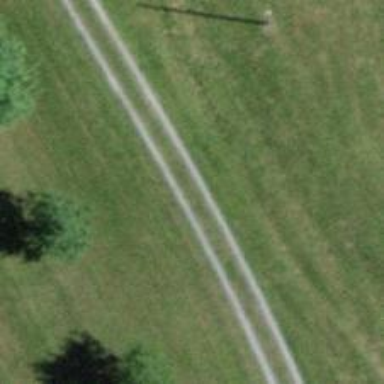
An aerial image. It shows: Track with grade 4 tracktype.